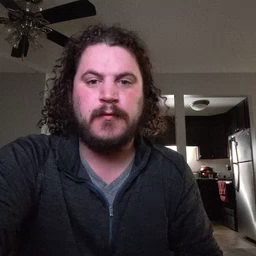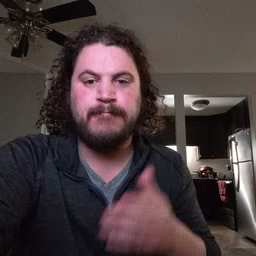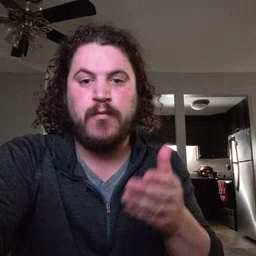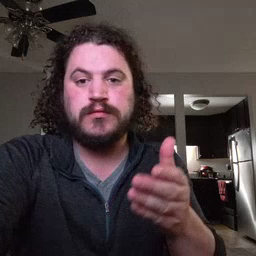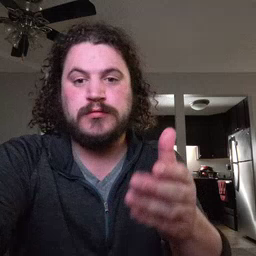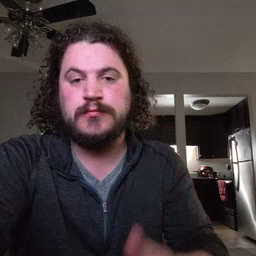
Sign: boat